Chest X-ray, PA view. Patient: 73 years old, sex M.
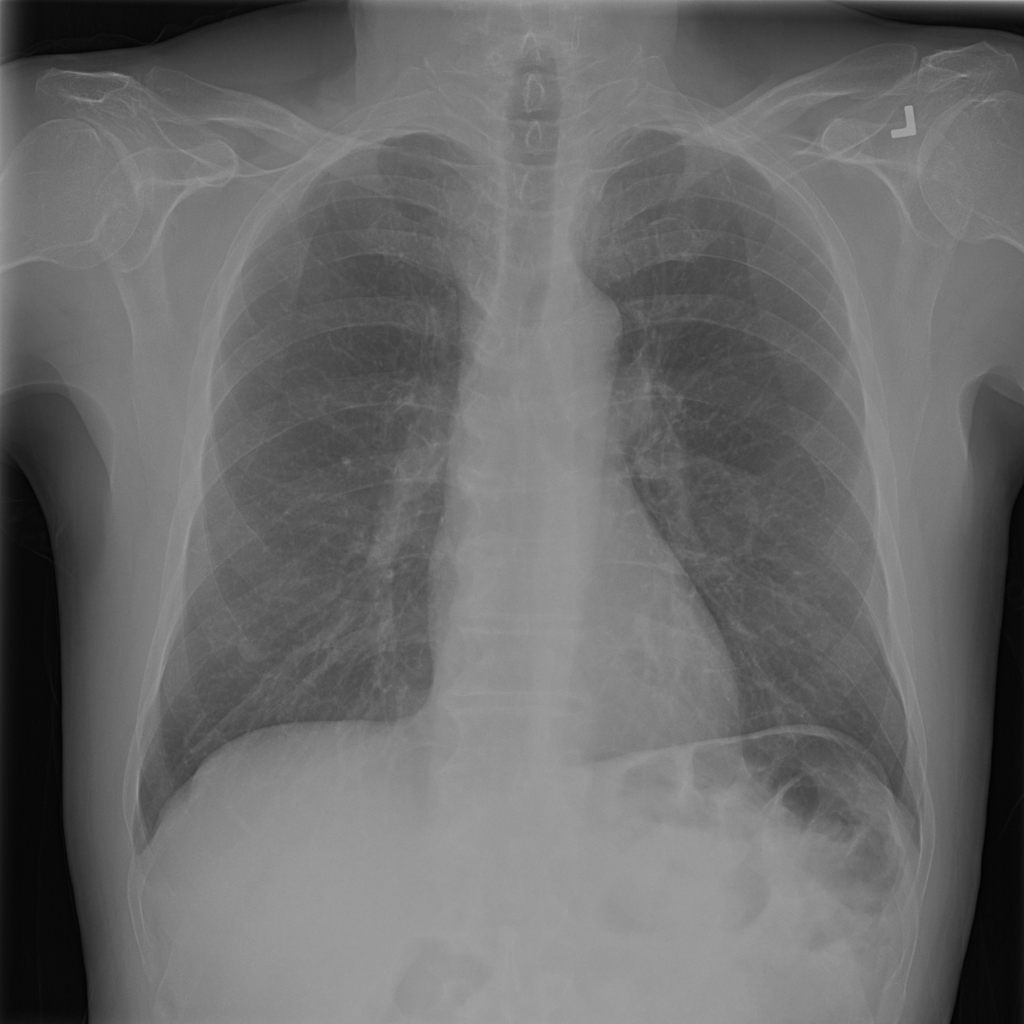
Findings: Consolidation